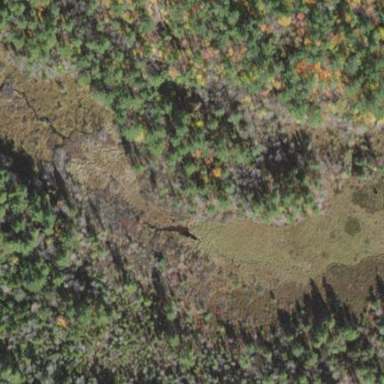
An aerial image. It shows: Swampy wetland area.